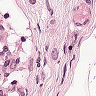
Metastatic tissue present: yes